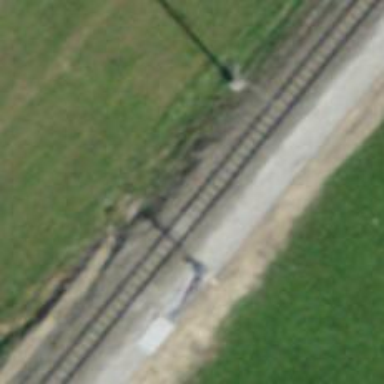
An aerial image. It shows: Railway signal.